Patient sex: F
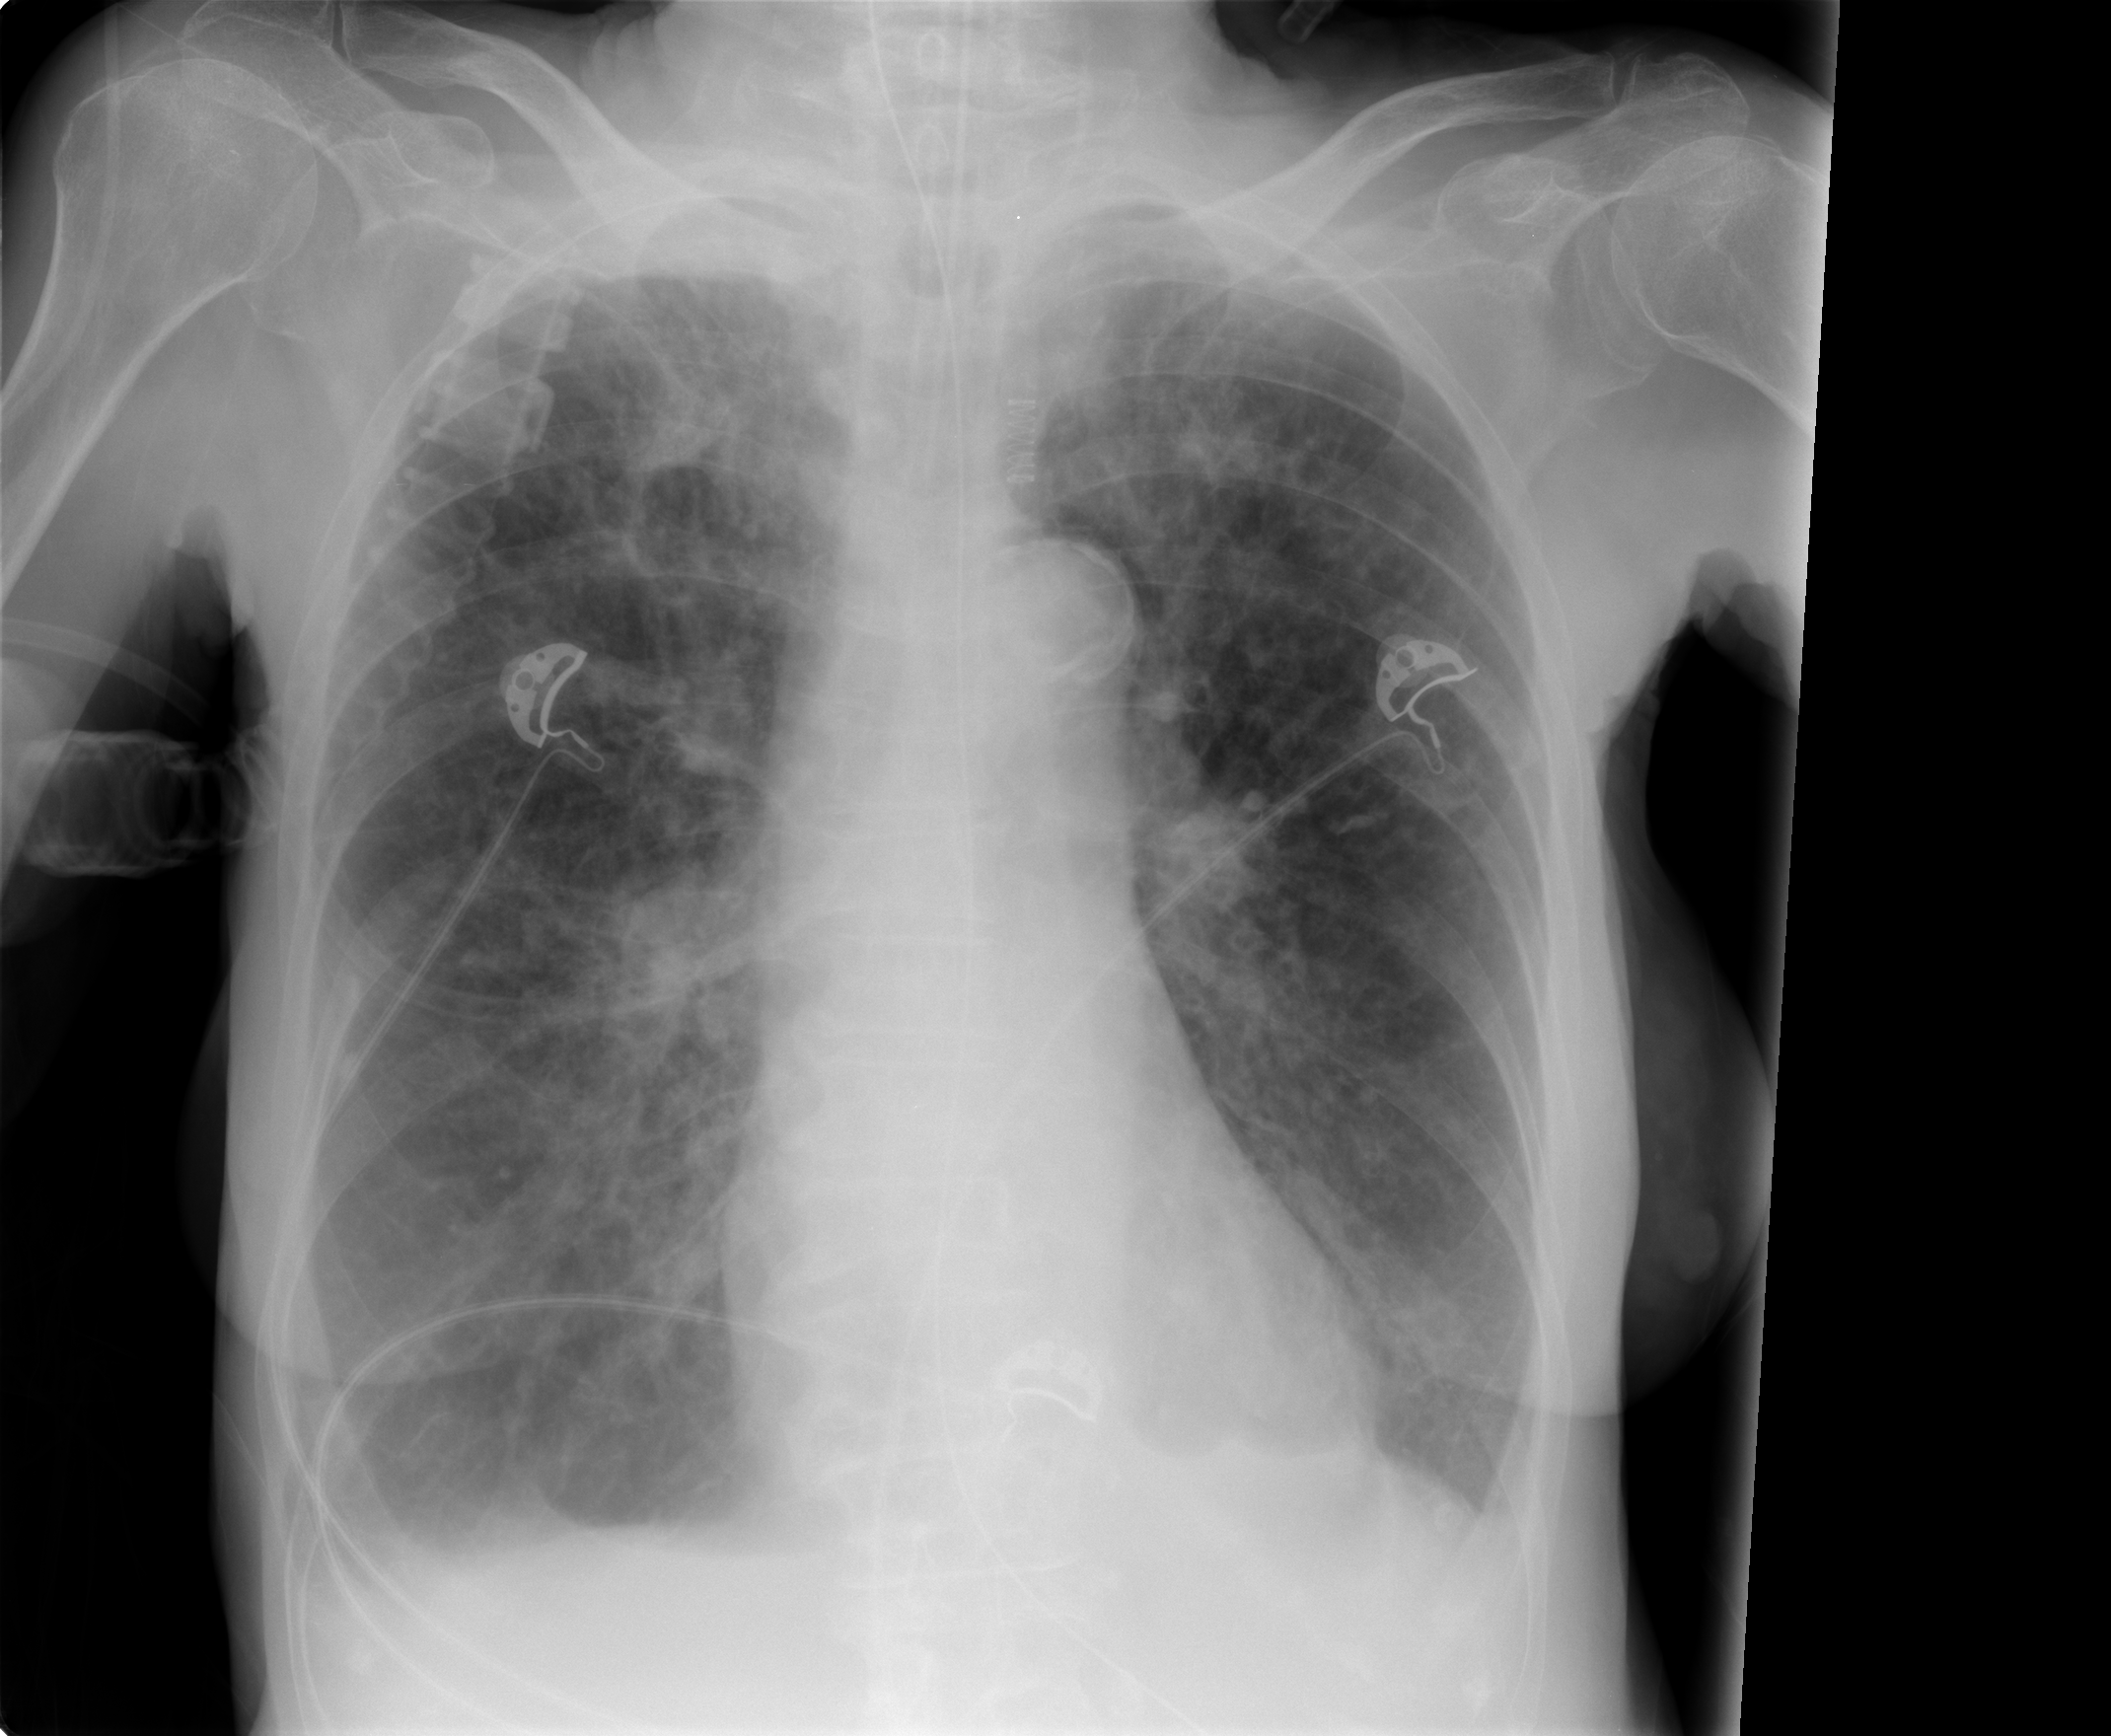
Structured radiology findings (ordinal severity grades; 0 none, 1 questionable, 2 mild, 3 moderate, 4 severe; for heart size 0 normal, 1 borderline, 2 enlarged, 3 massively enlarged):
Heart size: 0
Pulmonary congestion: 2
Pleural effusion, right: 2
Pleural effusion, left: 2
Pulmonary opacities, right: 2
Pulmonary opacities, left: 2
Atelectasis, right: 2
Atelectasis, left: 2